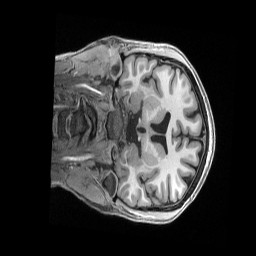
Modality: T1w
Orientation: coronal
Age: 22
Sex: female
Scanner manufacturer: siemens
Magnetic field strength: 3 T
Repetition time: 2.5 s
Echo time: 0.00296 s